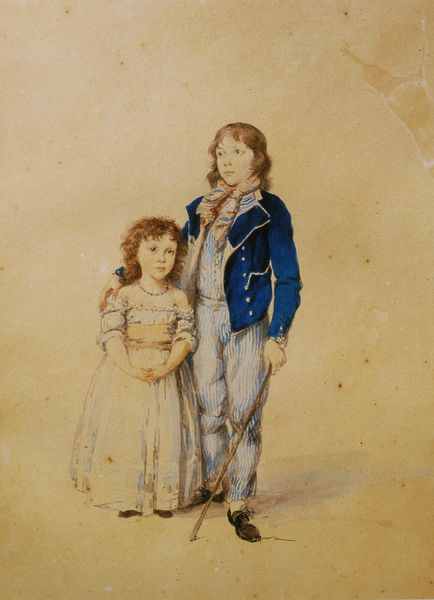
Titel: The Hon. Henry Temple mit seiner jüngsten Schwester Elizabeth
Künstler: Johann Georg von Dillis
Institution: (Privatbesitz)
Schlagwörter: blau, gemälde, gruppe, hand, schatten, weiß, aquarell, gelb, mädchen, braun, bunt, frisur, haar, holz, kleid, kleider, licht, mund, nase, profil, schmuck, schwarz, skizze, zeichnung, blick, rot, schal, tuch, schleife, anzug, hemd, hose, jacke, arm, augen, falten, gesicht, kleidung, stehen, bild, bildnis, hände, portrait, porträt, ast, auge, gewand, gold, haare, reich, stehend, adel, familie, gewänder, kind, paar, tochter, knopf, locke, locken, schulter, schultern, traurig, kinder, stock, farbig, papier, umarmung, zwei, haltung, schuhe, stab, farben, kette, grafik, klein, wasserfarbe, baby, frack, zopf, ernst, halstuch, gestreift, streifen, edel, junge, rüsche, rüschen, knöpfe, jackett, geschwister, rothaarig, umarmen, doppelporträt, knabe, babys, porträts, schwert, uniform, koloriert, schuh, schwester, älter, kleidchen, kleinkind, karton, wams, jakett, adelig, besatz, jünger, sohn, englisch, der, bruder, kleinkinder, enfants, handzeichnung, coloriert, schue, reitgerte, had, zusammen, beschützer, senkel, rotharig, enfantsq, huse, e, l, se, mantel+jacke